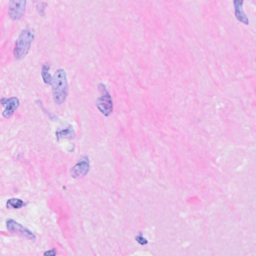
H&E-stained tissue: Breast